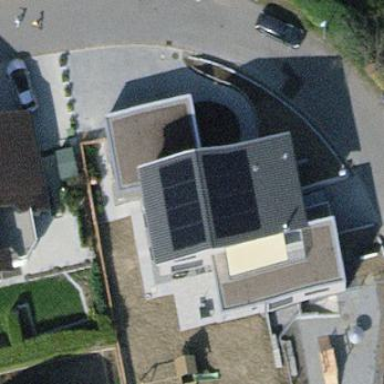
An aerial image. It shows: Building with gabled roof. The roof orientation is across.